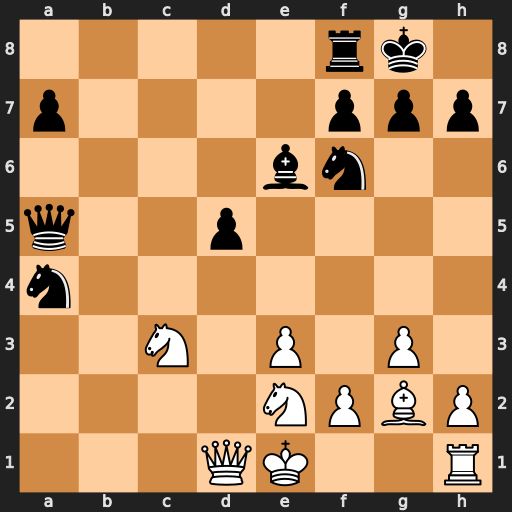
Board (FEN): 5rk1/p4ppp/4bn2/q2p4/n7/2N1P1P1/4NPBP/3QK2R
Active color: w
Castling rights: K
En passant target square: -
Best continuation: Qxa4 Qxa4 Nxa4